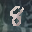
Label: 8